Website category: auto
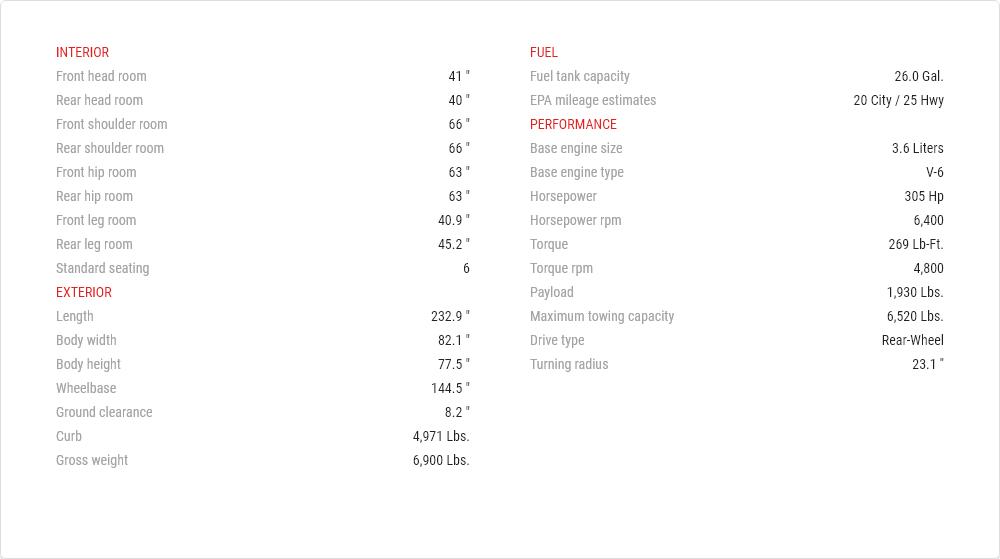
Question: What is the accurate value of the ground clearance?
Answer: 8.2 "

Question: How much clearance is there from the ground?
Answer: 8.2 "

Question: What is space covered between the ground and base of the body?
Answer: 8.2 "

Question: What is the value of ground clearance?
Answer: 8.2 "

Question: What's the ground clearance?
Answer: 8.2 "

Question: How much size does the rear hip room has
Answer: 63 "

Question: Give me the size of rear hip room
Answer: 63 "

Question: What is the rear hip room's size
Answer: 63 "

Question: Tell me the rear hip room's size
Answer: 63 "

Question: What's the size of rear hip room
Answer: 63 "

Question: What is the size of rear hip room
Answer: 63 "

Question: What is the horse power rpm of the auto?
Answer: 6,400

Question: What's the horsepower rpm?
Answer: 6,400

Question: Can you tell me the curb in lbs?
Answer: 4,971 lbs.

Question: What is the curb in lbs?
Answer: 4,971 lbs.

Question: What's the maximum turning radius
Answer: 23.1 ''

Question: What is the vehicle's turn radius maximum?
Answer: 23.1 ''

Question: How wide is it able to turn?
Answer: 23.1 ''

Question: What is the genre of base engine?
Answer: V-6

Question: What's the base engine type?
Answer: V-6

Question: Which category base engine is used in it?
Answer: V-6

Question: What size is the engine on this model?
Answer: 3.6 liters

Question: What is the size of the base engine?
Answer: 3.6 liters

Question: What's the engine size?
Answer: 3.6 liters

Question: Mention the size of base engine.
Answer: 3.6 liters

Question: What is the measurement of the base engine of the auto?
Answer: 3.6 liters

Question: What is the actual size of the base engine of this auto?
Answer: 3.6 liters

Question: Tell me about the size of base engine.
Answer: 3.6 liters

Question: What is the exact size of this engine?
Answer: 3.6 liters

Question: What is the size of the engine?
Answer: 3.6 liters

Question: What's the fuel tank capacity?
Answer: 26.0 gal.

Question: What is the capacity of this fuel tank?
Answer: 26.0 gal.

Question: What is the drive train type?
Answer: rear-wheel

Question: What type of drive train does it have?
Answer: rear-wheel

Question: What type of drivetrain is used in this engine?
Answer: rear-wheel

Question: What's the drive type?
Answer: rear-wheel

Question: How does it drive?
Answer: rear-wheel

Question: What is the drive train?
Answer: rear-wheel

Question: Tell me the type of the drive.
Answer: rear-wheel

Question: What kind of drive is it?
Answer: rear-wheel

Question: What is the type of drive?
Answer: rear-wheel

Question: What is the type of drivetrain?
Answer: rear-wheel

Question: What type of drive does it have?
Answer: rear-wheel

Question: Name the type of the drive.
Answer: rear-wheel

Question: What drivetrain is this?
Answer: rear-wheel

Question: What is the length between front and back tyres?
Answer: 144.5 "

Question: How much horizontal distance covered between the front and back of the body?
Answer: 144.5 "

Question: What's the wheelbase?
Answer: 144.5 "

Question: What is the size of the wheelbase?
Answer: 144.5 "

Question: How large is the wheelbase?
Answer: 144.5 "

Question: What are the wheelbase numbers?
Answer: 144.5 "

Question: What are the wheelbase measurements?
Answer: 144.5 "

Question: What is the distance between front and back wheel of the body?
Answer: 144.5 "

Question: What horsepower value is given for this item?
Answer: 305 hp

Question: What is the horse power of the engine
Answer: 305 hp

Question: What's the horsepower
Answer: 305 hp

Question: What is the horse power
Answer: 305 hp

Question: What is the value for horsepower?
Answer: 305 hp

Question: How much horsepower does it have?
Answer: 305 hp

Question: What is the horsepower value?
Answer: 305 hp

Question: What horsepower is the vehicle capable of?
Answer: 305 hp

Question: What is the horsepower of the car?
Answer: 305 hp

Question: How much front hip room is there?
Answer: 63 "

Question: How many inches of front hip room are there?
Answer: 63 "